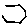
Label: hexagon